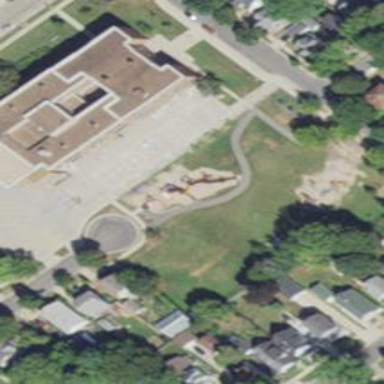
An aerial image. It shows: School building or complex.